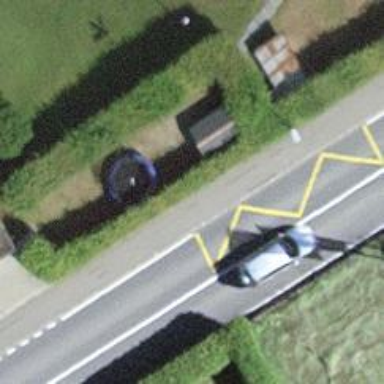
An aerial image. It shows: Bus stop with platform for public transport.